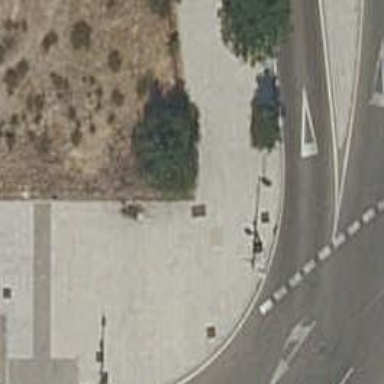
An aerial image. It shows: Sidewalk along the footway.